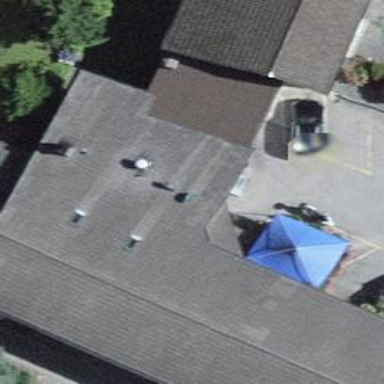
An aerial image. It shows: Restaurant.